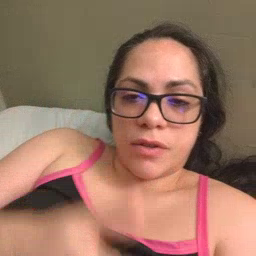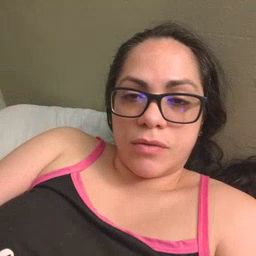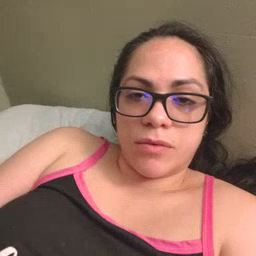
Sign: fish